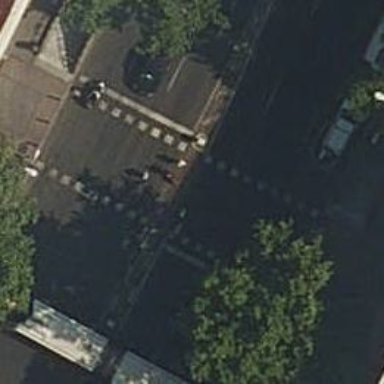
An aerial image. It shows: Road with traffic signals and zebra crossing with traffic signals.